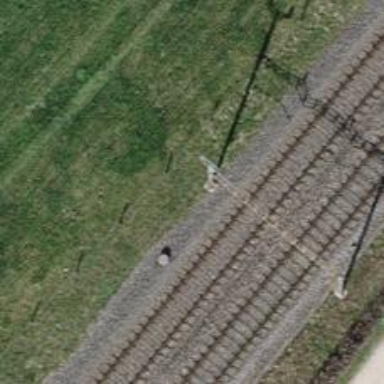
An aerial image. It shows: Power pole.